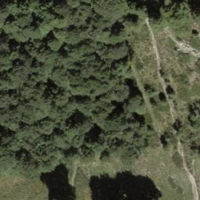
EUNIS habitat code: 41
Species observed at this site:
Stauroderus scalaris